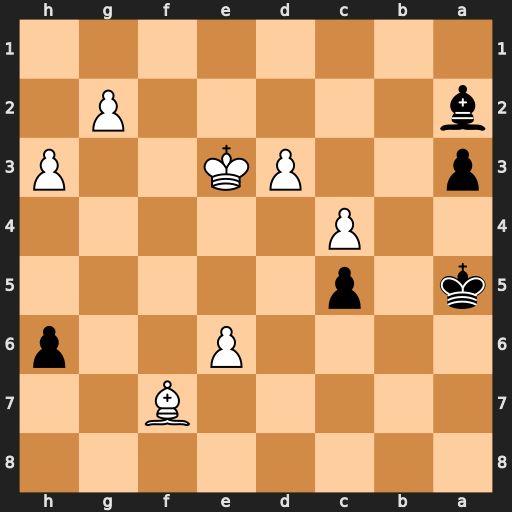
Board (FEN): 8/5B2/4P2p/k1p5/2P5/p2PK2P/b5P1/8
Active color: b
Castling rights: -
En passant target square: -
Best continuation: Bb3 e7 Ba4